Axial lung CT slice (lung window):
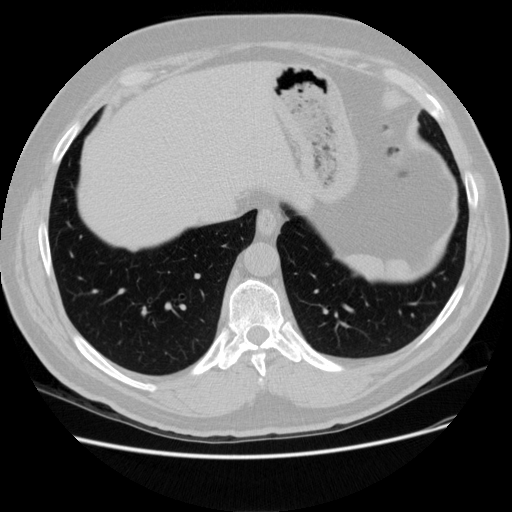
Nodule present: no